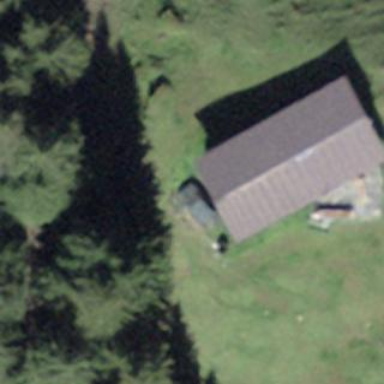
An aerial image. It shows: Cabin.